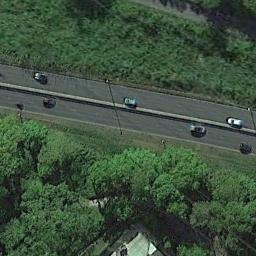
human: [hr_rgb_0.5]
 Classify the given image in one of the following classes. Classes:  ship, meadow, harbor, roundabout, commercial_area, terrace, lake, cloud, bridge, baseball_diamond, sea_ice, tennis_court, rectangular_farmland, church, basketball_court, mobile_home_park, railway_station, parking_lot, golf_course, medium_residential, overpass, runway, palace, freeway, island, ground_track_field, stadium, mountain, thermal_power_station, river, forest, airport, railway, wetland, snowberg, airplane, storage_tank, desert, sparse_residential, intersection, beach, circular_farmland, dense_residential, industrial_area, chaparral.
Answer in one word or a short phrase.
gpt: freeway